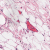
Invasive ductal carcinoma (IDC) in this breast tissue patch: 0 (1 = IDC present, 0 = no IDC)